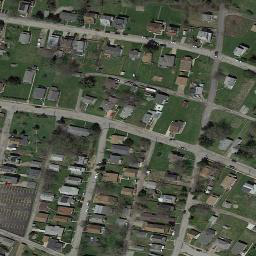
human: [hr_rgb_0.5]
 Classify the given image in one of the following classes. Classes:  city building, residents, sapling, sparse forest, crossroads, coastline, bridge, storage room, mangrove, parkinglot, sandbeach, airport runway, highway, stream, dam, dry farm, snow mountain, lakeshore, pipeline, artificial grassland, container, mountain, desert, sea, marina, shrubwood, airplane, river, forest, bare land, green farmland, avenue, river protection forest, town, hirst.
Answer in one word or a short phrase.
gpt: town